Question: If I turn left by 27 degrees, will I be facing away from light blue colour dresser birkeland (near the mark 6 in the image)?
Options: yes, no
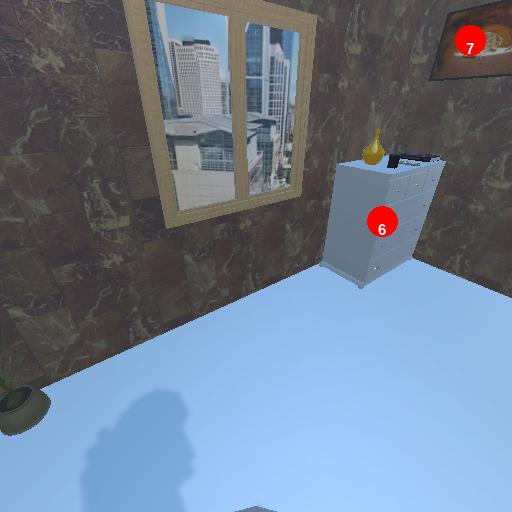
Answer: yes